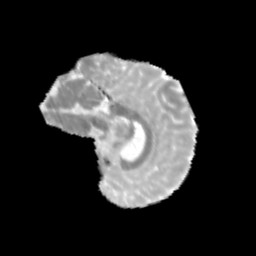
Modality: MD
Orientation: sagittal
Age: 10
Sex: male
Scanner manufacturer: siemens
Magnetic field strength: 3 T
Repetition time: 3.8 s
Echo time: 0.07 s